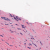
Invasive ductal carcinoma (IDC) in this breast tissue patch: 1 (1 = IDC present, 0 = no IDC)